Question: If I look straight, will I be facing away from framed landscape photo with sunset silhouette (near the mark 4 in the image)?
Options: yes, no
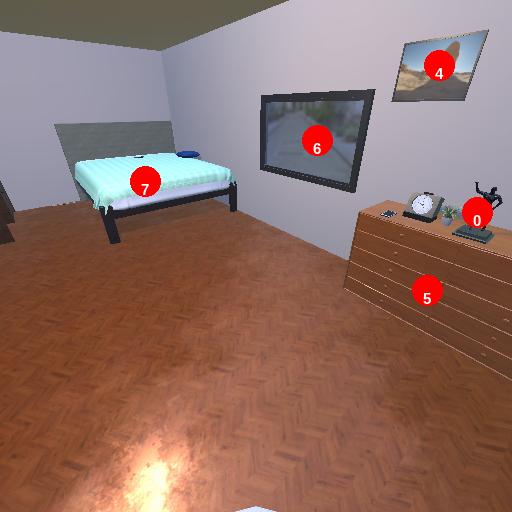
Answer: yes